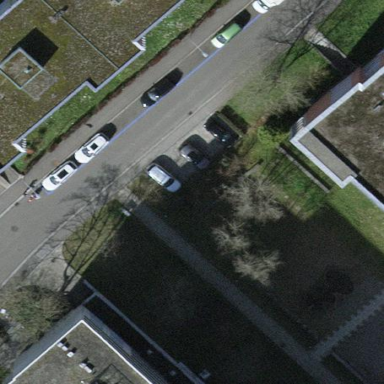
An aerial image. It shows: Parking lane designated for parking.